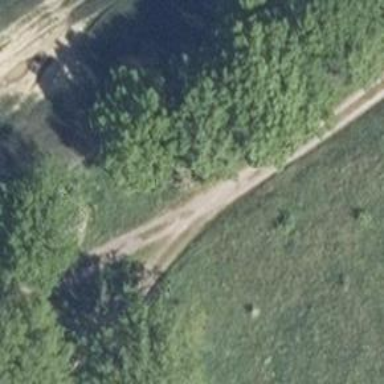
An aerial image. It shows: Sandy track road with grade5 tracktype.